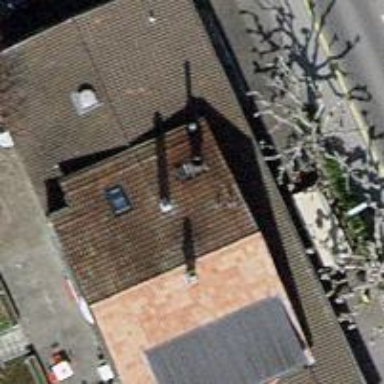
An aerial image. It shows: Restaurant.